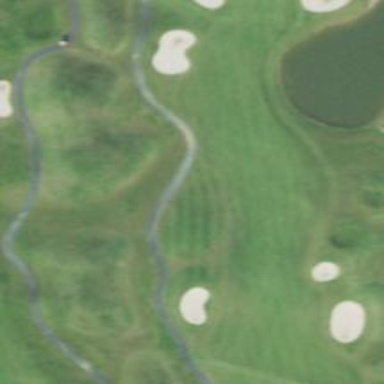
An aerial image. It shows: Scenic golf fairway.